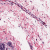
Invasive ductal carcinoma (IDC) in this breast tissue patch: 0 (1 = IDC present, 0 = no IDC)